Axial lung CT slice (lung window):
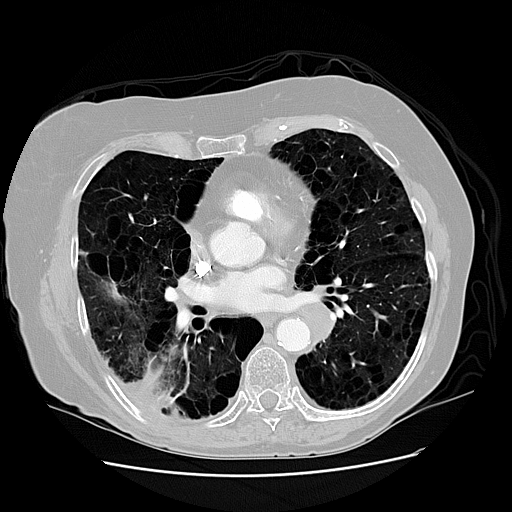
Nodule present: yes
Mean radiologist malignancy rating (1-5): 2